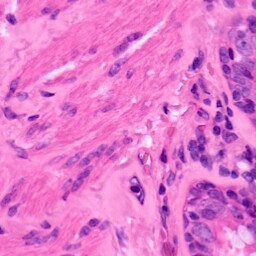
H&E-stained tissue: Lung